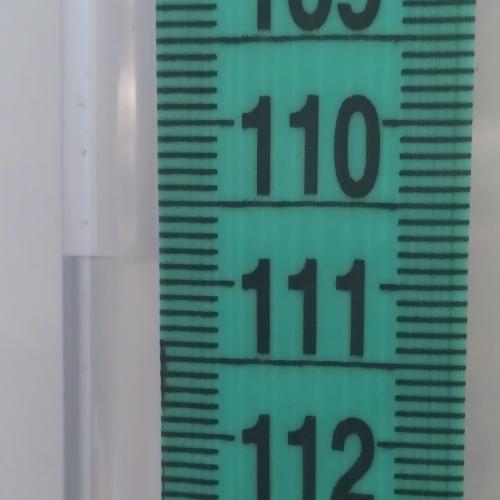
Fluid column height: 110.9 cm